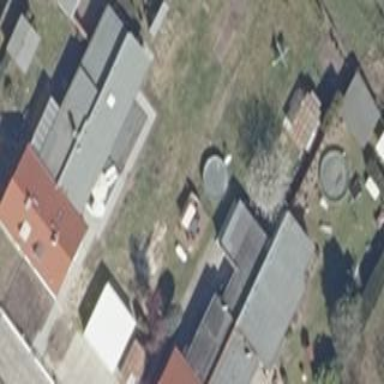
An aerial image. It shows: Semi-detached house with gabled roof.